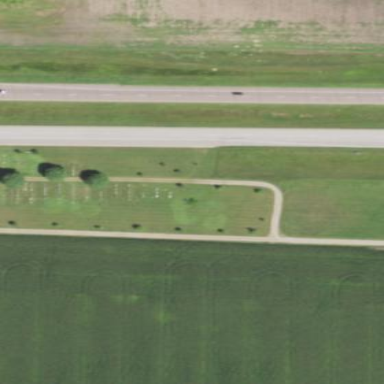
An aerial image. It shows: Cemetery.